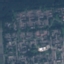
Land use / land cover: Residential